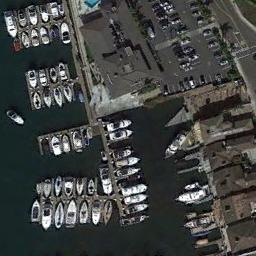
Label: harbor